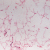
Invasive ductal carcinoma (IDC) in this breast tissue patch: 0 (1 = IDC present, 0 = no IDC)